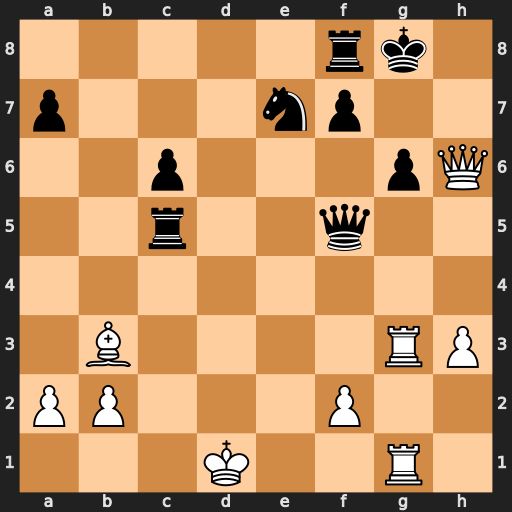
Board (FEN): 5rk1/p3np2/2p3pQ/2r2q2/8/1B4RP/PP3P2/3K2R1
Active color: w
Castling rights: -
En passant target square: -
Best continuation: Rxg6+ Nxg6 Rxg6+ Qxg6 Qxg6+